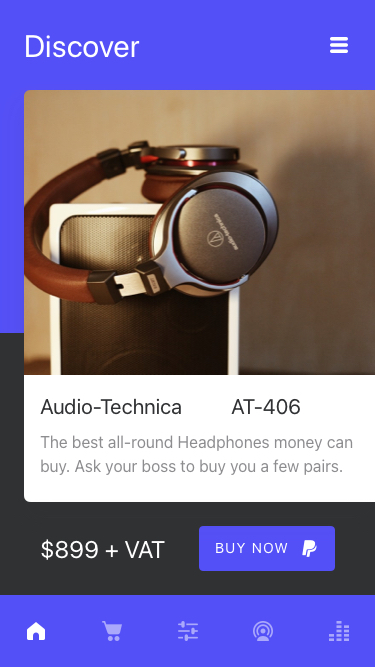
Text in this UI design:
$899 + VAT
The best all-round Headphones money can buy. Ask your boss to buy you a few pairs.
AT-406
Audio-Technica
Discover